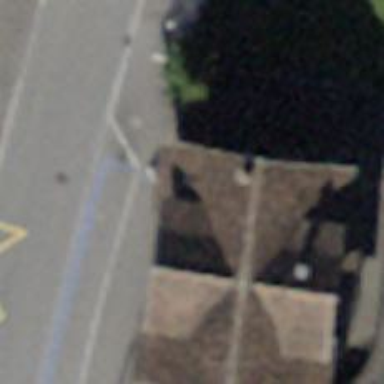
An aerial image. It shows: Cafe.